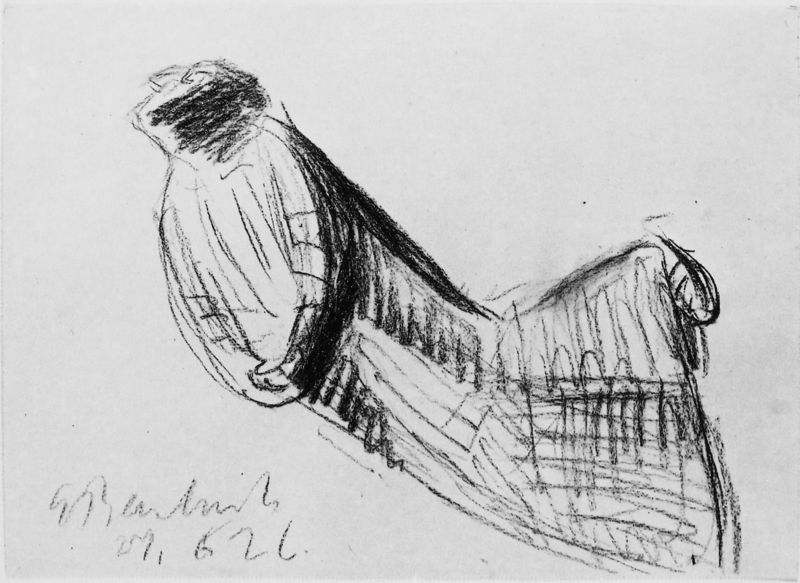
Titel: Entwurf zum Güstrower Ehrenmal
Künstler: Ernst Barlach
Institution: Güstrow, Ernst Barlach  Stiftung
Schlagwörter: fuß, hand, kopf, mann, weiß, finger, kleid, nase, profil, skizze, zeichnung, mensch, signatur, figur, gewand, haare, fliegen, füße, papier, schattierung, kohle, schweben, fliegend, bleistift, schuh, stift, schwebend, glücklich, skize, 1926